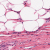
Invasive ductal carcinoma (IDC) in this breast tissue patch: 0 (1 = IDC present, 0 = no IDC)